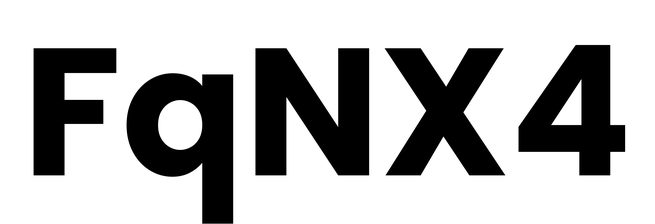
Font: Poppins-Bold